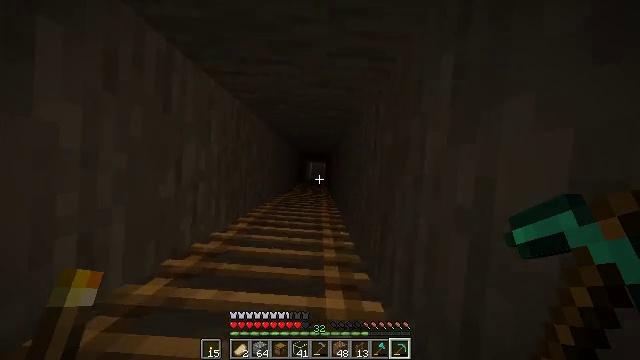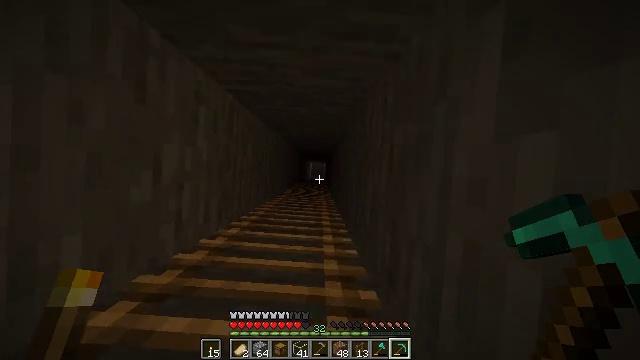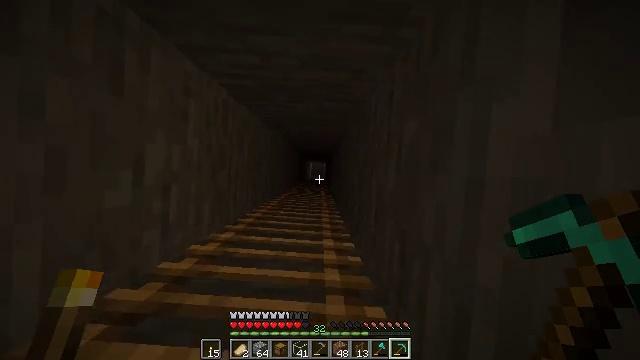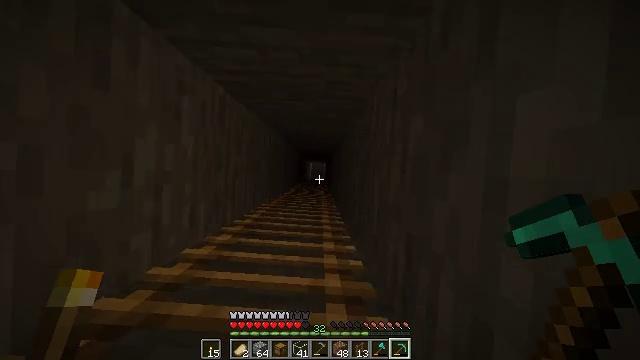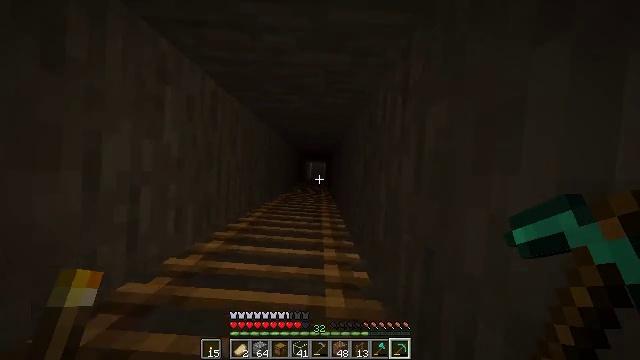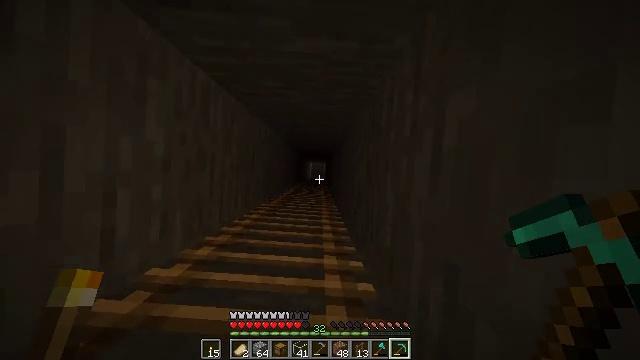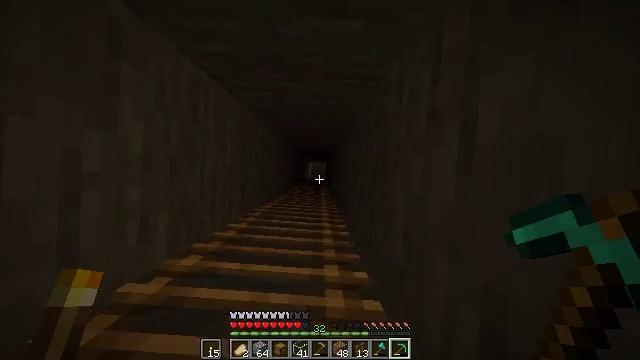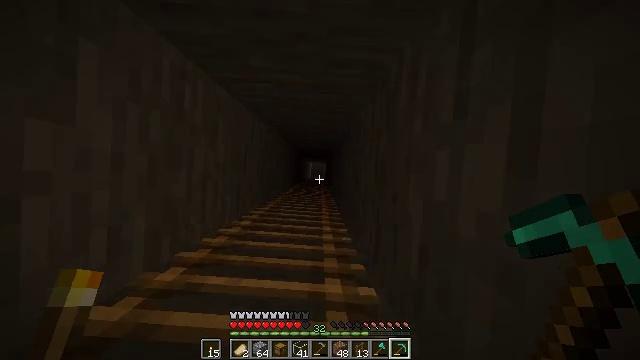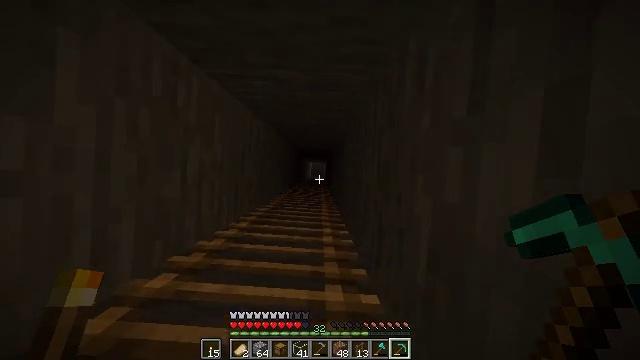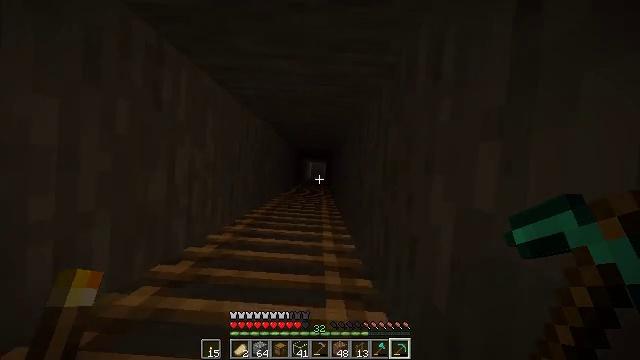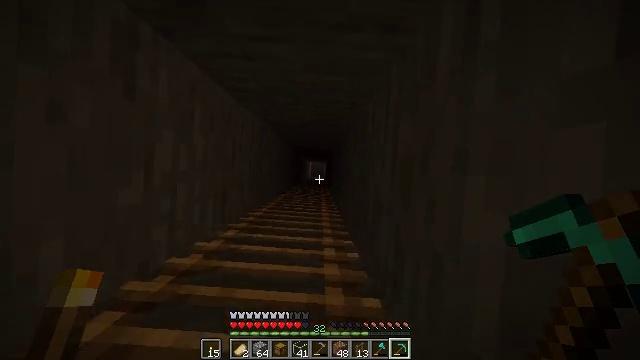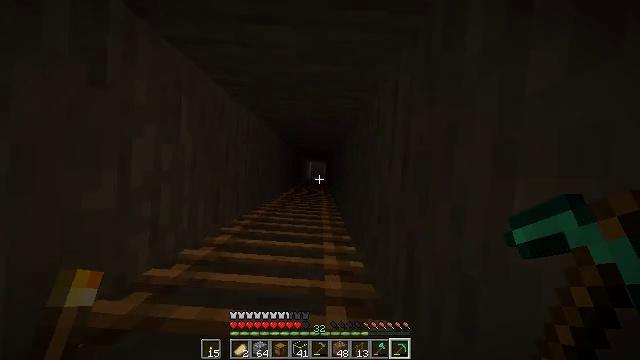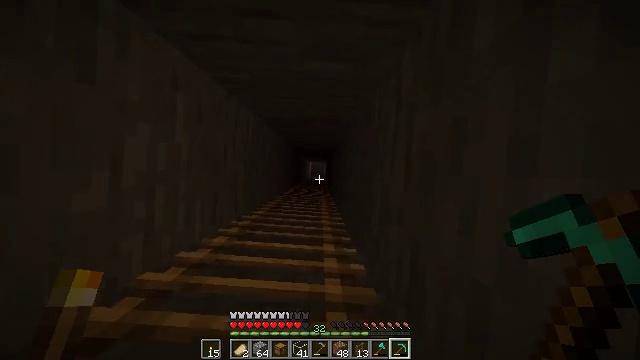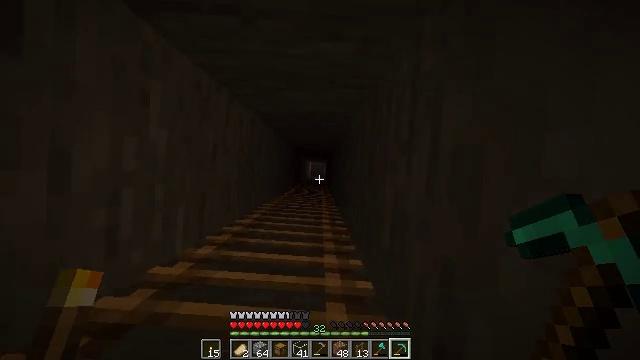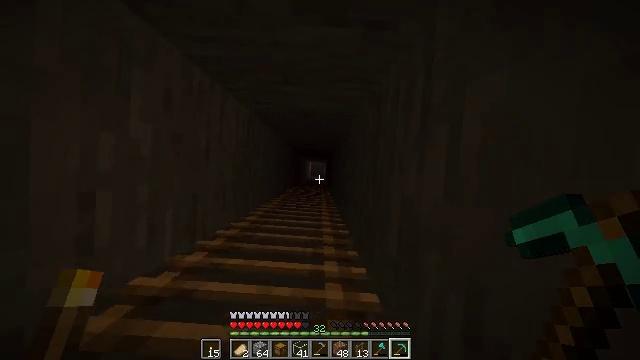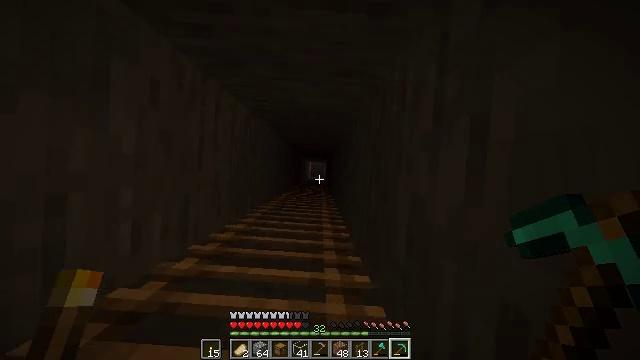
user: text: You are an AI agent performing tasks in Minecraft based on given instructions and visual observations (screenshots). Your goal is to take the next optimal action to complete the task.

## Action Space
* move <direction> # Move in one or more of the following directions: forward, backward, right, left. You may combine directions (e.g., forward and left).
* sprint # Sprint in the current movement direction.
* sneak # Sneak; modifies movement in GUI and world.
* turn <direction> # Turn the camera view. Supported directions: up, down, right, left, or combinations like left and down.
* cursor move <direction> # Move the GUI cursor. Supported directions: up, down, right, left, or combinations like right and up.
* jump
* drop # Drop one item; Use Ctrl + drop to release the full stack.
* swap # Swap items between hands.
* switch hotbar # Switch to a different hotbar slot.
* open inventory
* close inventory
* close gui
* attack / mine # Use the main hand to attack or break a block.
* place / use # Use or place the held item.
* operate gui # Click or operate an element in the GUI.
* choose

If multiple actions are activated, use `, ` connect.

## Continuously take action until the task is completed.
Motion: motion action
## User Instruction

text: craft item air
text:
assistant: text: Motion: move forward
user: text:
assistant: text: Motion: move forward
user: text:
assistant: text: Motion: move forward
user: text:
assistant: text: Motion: move forward
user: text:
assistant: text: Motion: move forward
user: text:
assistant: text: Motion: move forward
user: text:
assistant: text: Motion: move forward
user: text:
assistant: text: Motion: move forward
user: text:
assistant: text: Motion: move forward
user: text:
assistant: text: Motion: move forward
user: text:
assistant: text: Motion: move forward
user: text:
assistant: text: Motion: move forward
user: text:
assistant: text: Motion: move forward
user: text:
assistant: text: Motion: move forward
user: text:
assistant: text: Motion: move forward
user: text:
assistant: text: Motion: move forward
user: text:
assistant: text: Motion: move forward
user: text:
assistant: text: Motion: move forward
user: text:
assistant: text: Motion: move forward
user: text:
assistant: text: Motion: move forward
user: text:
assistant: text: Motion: move forward
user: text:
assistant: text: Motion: move forward
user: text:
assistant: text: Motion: move forward
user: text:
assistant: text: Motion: move forward
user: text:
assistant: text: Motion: move forward
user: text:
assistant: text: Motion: move forward
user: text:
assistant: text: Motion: move forward
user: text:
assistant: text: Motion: move forward
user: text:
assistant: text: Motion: move forward
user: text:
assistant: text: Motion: move forward